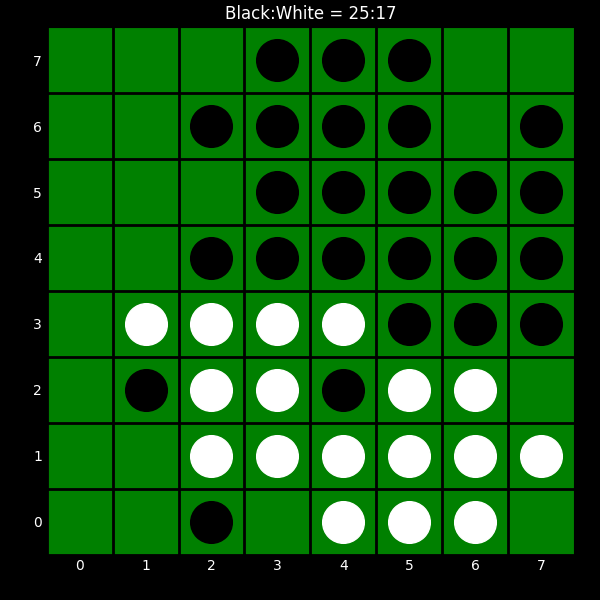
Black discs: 25
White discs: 17